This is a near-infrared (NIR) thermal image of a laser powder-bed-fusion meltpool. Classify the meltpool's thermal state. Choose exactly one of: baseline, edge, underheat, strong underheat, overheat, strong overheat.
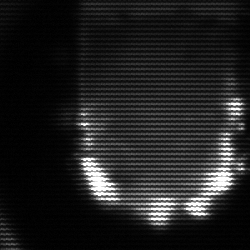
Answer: baseline